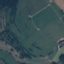
Land use / land cover: Pasture